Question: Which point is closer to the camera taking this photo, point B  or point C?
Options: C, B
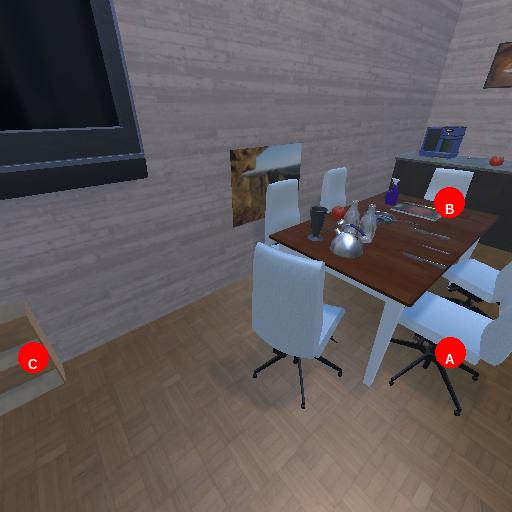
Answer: C